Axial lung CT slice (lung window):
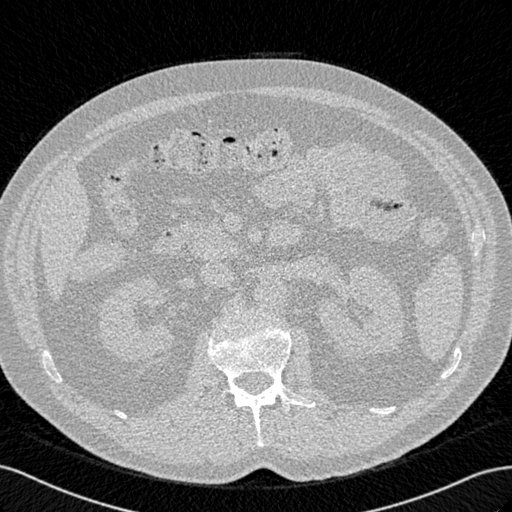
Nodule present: no